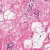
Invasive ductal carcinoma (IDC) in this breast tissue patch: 0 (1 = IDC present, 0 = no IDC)